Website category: university
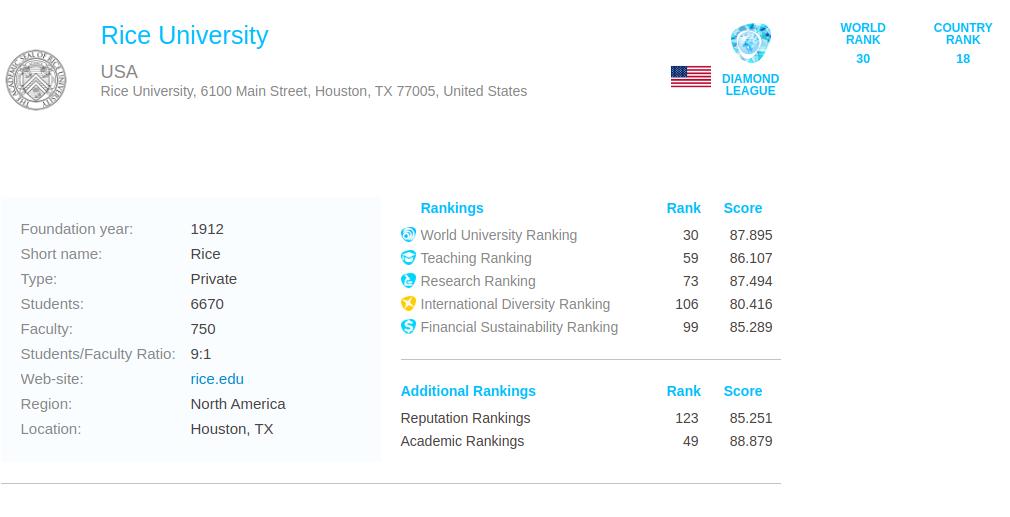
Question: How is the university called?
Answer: Rice University

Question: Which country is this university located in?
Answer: USA

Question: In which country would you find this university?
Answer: USA

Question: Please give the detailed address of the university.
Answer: Rice University, 6100 Main Street, Houston, TX 77005, United States

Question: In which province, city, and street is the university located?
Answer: Rice University, 6100 Main Street, Houston, TX 77005, United States

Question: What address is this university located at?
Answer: Rice University, 6100 Main Street, Houston, TX 77005, United States

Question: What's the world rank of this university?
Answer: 30

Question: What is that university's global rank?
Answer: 30

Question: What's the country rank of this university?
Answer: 18

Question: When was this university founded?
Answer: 1912

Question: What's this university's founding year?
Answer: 1912

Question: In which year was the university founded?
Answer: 1912

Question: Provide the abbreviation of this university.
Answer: Rice

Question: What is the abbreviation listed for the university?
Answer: Rice

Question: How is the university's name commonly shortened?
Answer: Rice

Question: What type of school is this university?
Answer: Private

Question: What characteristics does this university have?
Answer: Private

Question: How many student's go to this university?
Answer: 6670

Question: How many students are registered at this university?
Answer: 6670

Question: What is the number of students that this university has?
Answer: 6670

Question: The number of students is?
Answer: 6670

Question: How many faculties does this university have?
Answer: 750

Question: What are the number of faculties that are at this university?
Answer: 750

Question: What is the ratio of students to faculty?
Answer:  9 : 1

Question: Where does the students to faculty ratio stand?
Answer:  9 : 1

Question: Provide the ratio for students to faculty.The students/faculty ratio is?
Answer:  9 : 1

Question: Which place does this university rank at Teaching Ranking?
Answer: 59

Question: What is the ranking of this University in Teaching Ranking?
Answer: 59

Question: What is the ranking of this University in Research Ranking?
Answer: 73

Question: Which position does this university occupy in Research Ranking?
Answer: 73

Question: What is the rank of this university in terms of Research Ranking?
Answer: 73

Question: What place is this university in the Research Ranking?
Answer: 73

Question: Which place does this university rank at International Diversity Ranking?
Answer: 106

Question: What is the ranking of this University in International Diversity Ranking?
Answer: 106

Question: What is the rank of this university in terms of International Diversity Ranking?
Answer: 106

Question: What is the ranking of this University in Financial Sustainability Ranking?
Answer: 99

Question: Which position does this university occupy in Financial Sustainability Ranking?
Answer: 99

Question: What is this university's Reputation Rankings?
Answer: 123

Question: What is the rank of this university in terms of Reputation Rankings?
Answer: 123

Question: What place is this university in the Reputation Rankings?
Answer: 123

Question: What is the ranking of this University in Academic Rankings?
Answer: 49

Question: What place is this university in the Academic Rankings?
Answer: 49

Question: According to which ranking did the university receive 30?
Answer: World University Ranking

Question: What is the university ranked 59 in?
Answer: Teaching Ranking

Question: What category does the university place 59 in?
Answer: Teaching Ranking

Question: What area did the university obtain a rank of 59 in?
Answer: Teaching Ranking

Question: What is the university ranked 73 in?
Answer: Research Ranking

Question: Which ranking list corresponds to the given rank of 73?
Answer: Research Ranking

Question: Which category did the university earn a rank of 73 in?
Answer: Research Ranking

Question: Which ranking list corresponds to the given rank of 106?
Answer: International Diversity Ranking

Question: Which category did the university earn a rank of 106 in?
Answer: International Diversity Ranking

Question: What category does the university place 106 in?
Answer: International Diversity Ranking

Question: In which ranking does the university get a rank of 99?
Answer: Financial Sustainability Ranking

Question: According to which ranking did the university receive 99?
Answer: Financial Sustainability Ranking

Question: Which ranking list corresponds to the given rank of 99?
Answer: Financial Sustainability Ranking

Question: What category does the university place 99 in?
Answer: Financial Sustainability Ranking

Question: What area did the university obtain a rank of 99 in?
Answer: Financial Sustainability Ranking

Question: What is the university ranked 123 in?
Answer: Reputation Rankings

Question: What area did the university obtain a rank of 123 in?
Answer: Reputation Rankings

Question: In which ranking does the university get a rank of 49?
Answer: Academic Rankings

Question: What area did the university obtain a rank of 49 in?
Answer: Academic Rankings

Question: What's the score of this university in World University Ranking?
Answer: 87.895

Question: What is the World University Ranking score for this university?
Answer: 87.895

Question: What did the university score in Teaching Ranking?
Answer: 86.107